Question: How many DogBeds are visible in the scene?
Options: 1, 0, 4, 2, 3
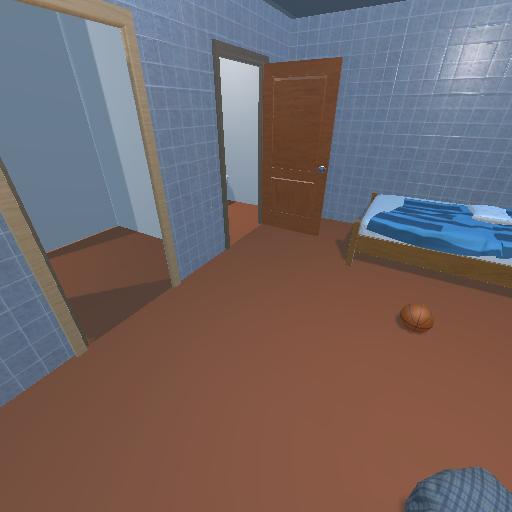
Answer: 1